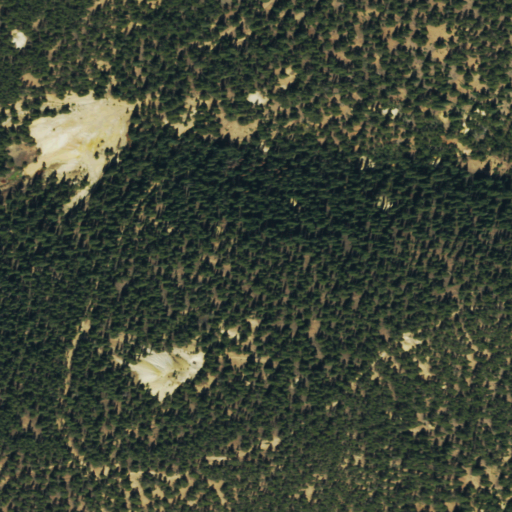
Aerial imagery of mountain in Colorado named Whites Hill containing evergreen forest, barren land, and grassland